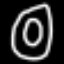
Label: donut